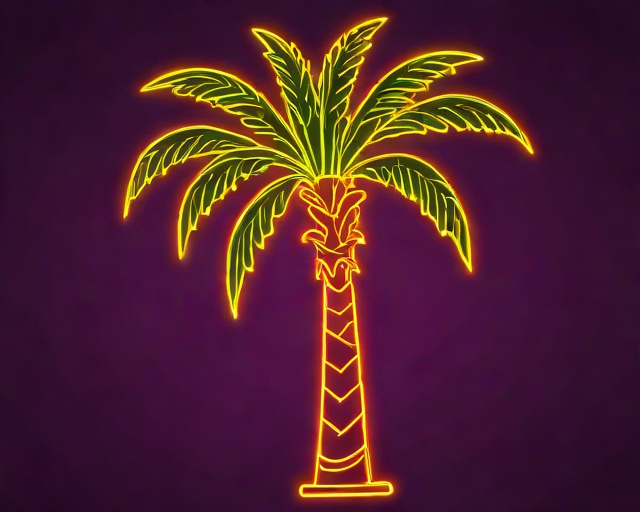
Category: Summer